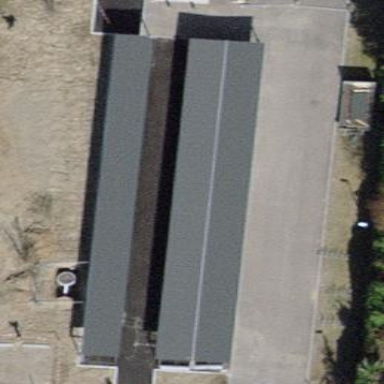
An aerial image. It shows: View of roof of building.